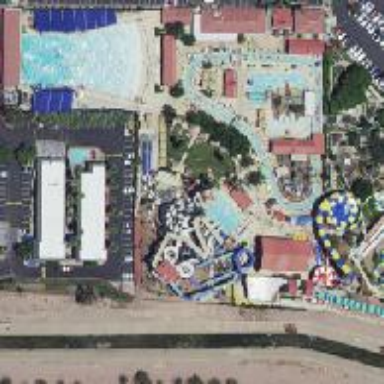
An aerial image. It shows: Water slide attraction.